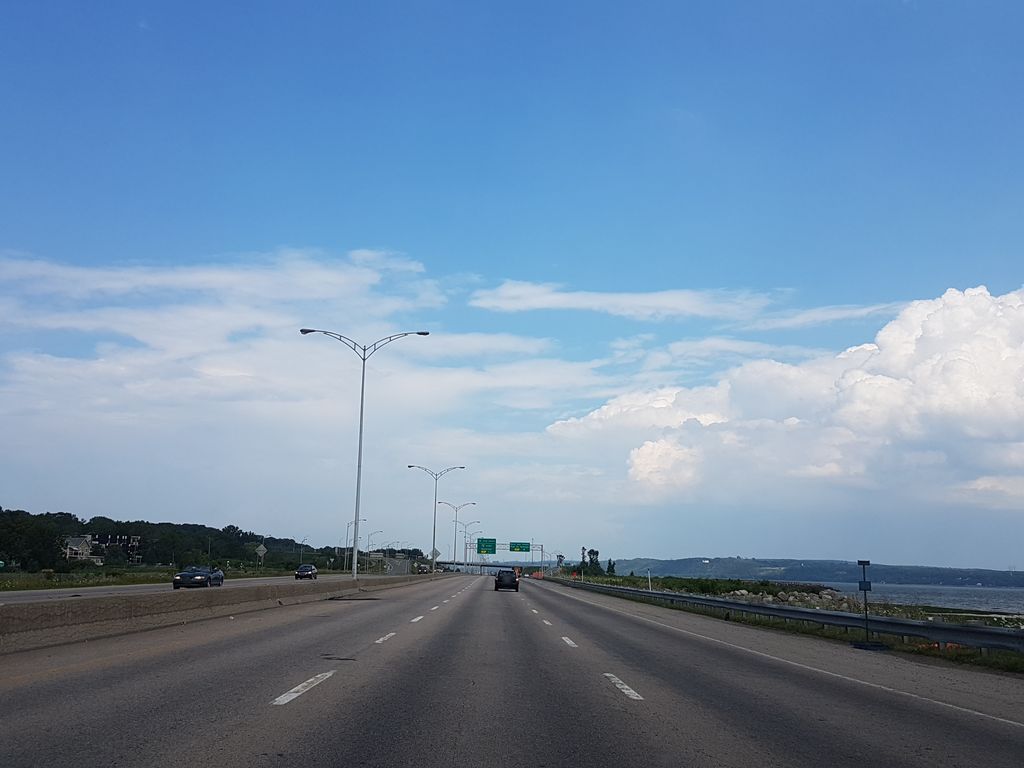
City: quebec_city